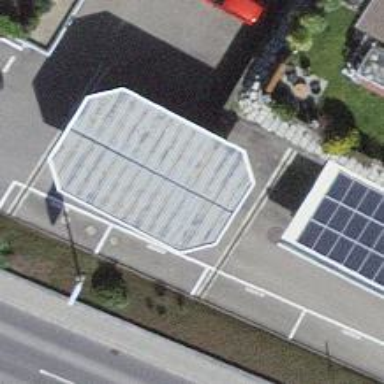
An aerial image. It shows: Fuel station.